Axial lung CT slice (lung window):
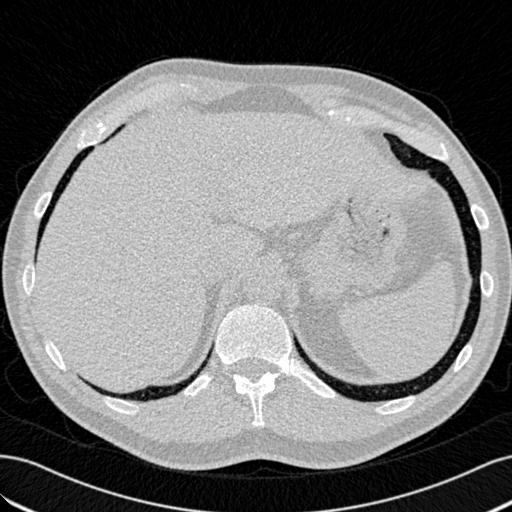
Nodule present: no